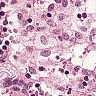
Metastatic tissue present: no